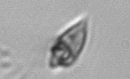
Label: Oxytoxum